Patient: sex M, age 52
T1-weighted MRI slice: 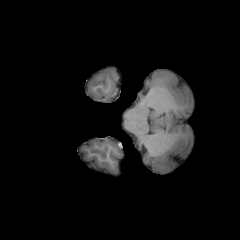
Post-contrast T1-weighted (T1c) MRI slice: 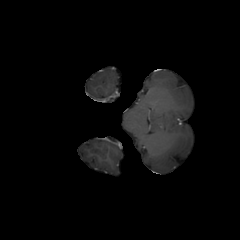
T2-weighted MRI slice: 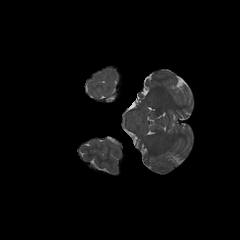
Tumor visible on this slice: no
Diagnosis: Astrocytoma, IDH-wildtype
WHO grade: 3